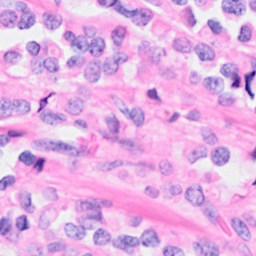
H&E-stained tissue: Breast